Interaction volume radius: 10 \u00c5
Interaction volume height: 15 \u00c5
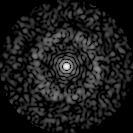
Disorder parameter: 0.817